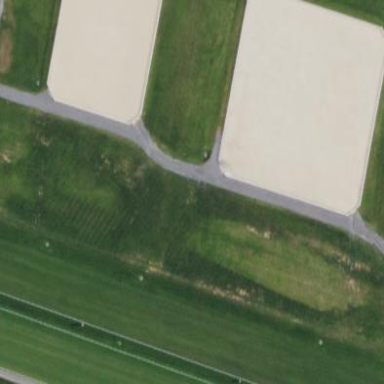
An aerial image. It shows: Equestrian pitch used for leisure and sports activities.